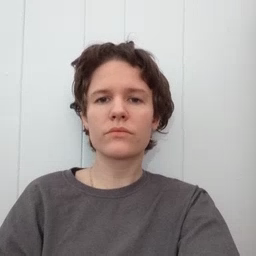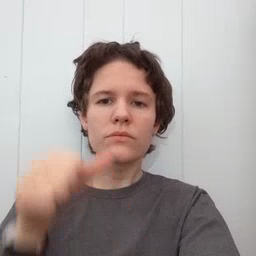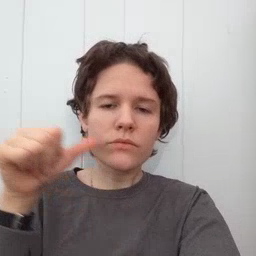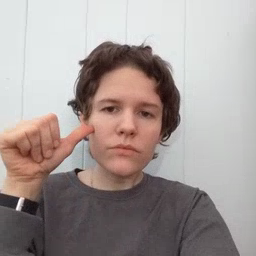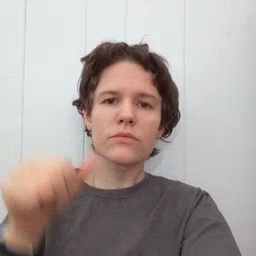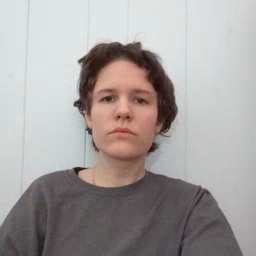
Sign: yesterday